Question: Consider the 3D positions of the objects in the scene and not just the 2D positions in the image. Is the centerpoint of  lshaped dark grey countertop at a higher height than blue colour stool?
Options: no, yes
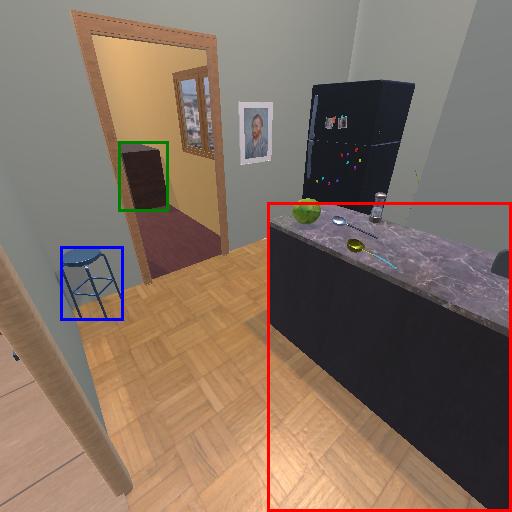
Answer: no